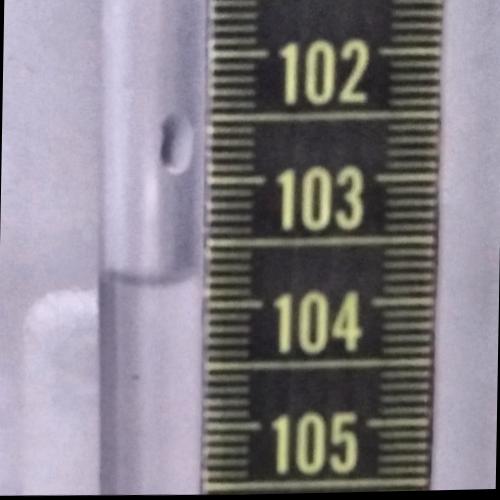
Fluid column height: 103.8 cm